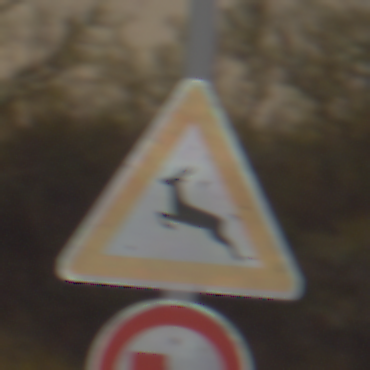
Verkehrszeichen: WildwechselRechts
Zusatzzeichen unten: UeberholverbotKraftfahrzeuge
Umgebung: Outdoor, Nature
Tageszeit: Night
Wetter: Clear
Licht: Natural
Jahreszeit: NotSpecified
Kontrast: LowContrast